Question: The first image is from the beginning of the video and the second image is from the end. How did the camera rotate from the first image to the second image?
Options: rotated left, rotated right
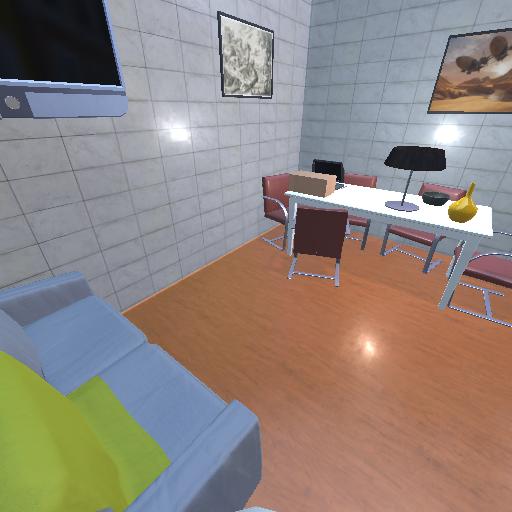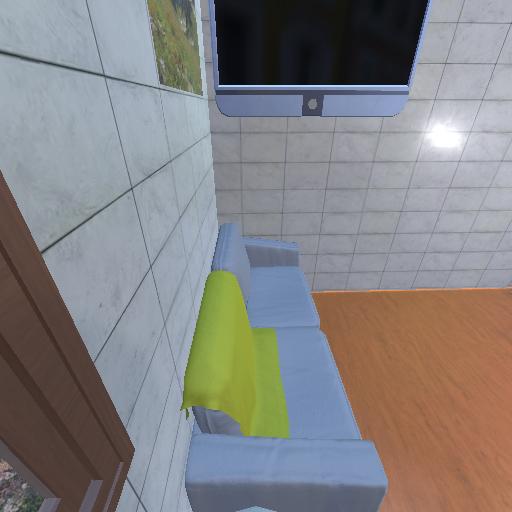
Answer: rotated left